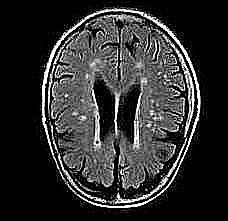
Label: notumor